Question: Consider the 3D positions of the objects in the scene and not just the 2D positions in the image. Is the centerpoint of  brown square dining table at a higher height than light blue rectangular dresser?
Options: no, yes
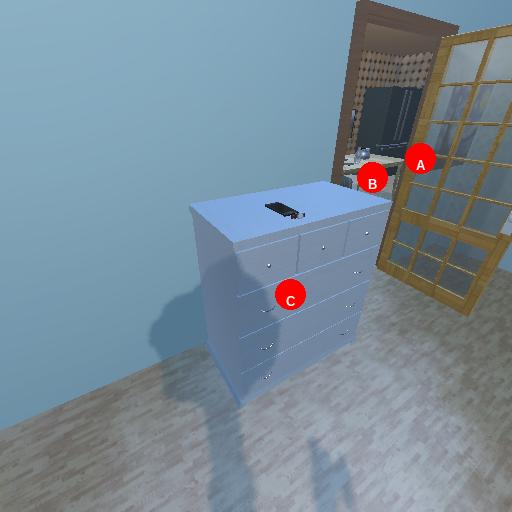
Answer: no